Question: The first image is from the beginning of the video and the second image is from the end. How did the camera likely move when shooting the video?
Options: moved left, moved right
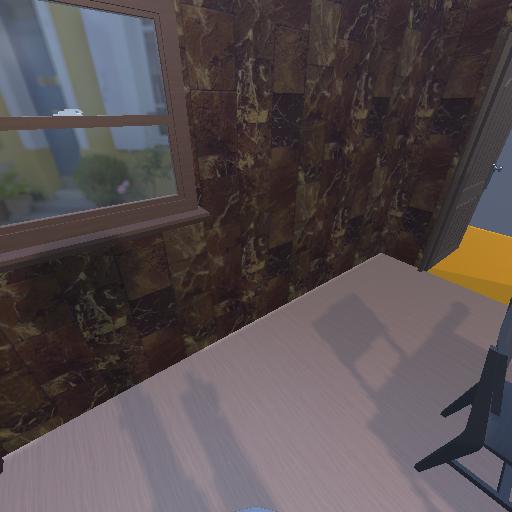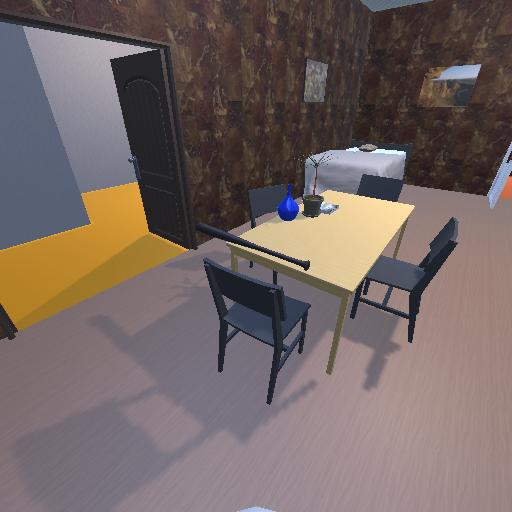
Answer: moved left